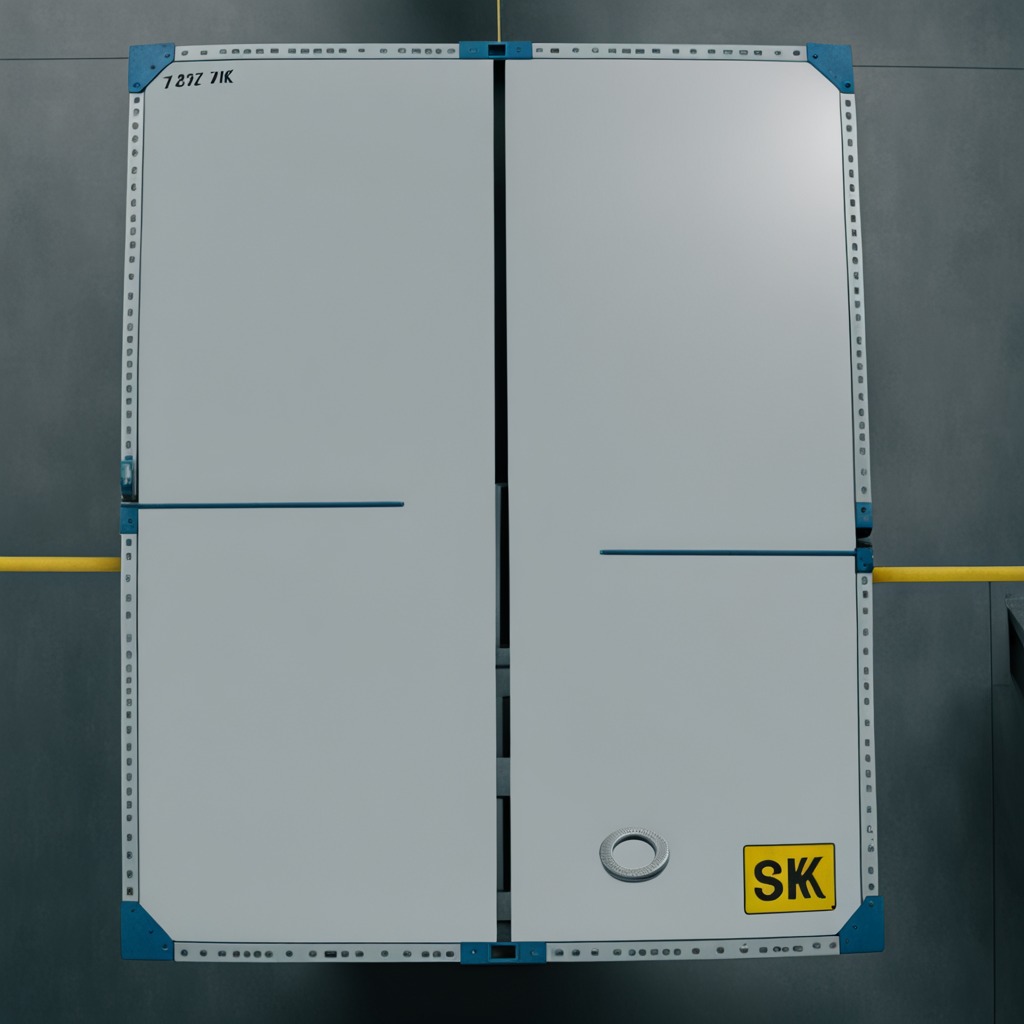
A flat metal washer lies on the toolbox surface in an airplane hangar workshop.